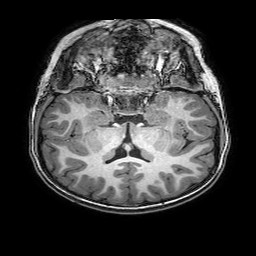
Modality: T1w
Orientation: sagittal
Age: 6
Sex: male
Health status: healthy